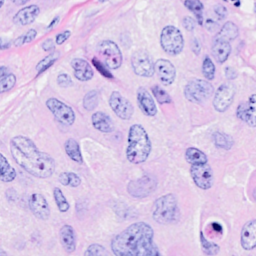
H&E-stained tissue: Breast